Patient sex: F
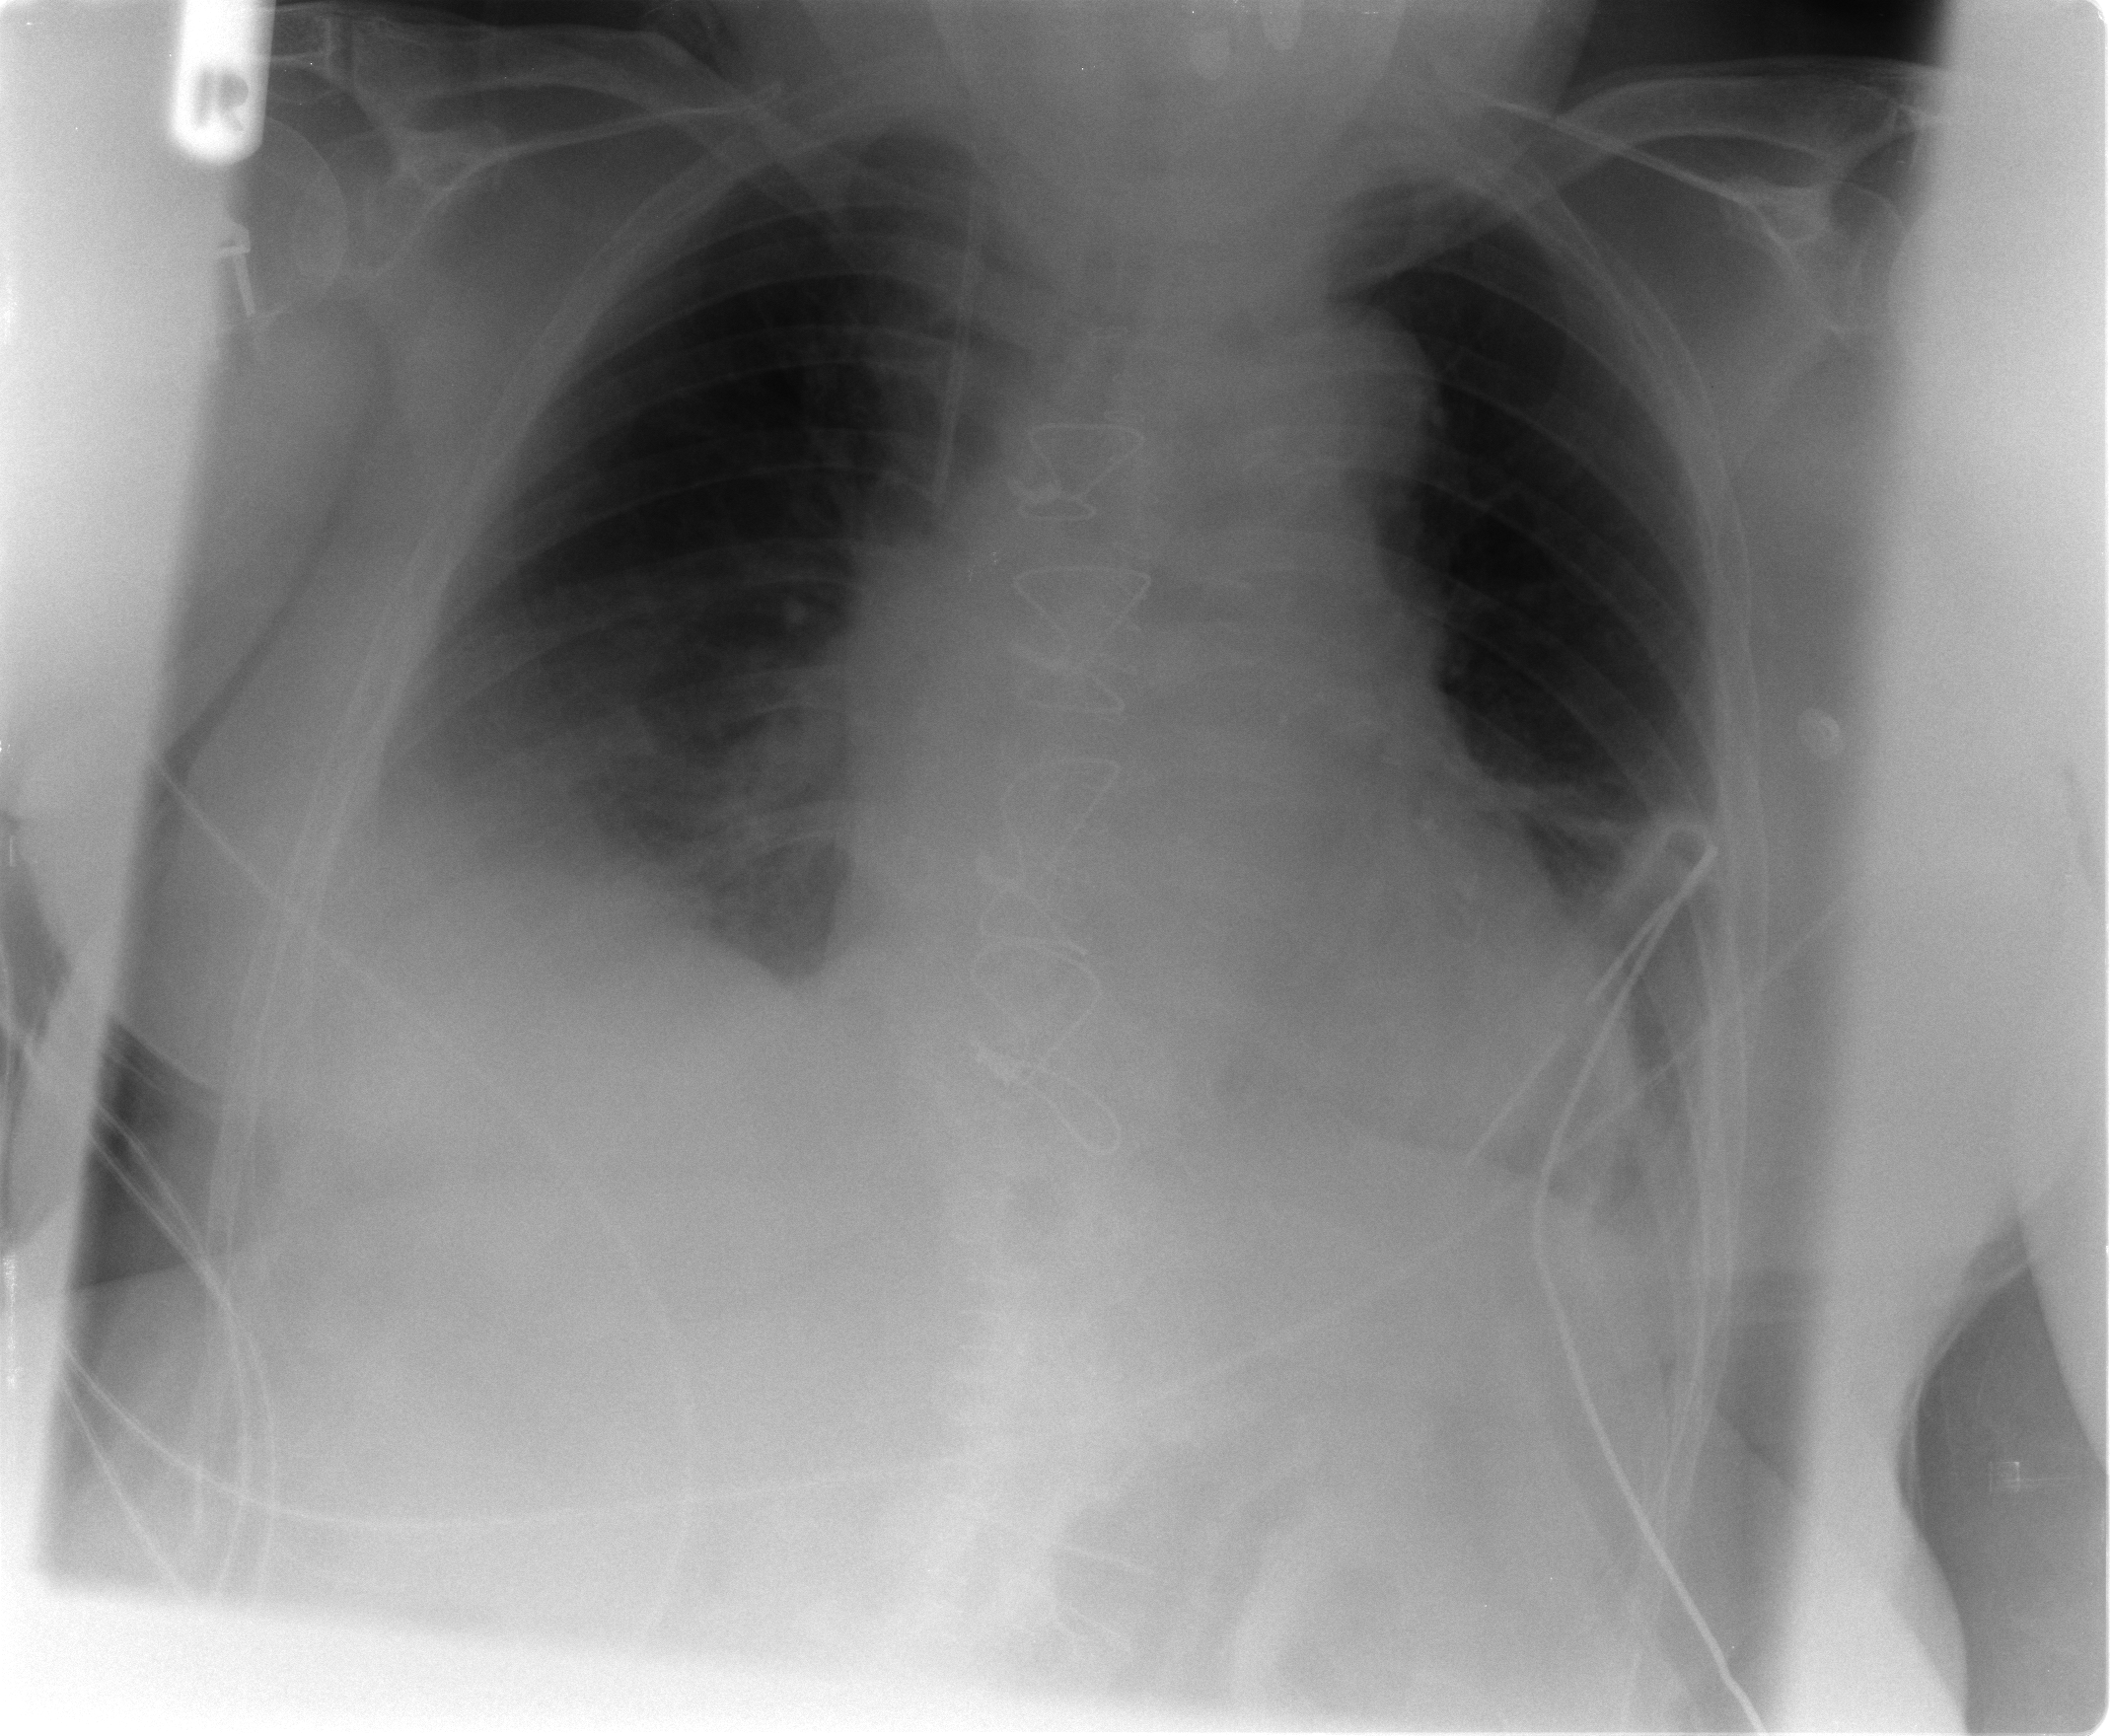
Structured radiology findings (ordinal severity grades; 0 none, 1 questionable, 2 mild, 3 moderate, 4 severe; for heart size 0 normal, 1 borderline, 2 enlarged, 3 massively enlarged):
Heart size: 2
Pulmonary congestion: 0
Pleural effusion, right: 2
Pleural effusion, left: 1
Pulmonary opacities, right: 2
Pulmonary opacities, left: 0
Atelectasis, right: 2
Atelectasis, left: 2